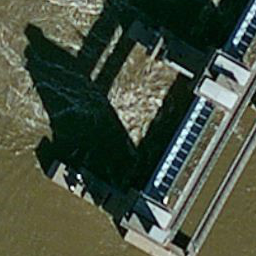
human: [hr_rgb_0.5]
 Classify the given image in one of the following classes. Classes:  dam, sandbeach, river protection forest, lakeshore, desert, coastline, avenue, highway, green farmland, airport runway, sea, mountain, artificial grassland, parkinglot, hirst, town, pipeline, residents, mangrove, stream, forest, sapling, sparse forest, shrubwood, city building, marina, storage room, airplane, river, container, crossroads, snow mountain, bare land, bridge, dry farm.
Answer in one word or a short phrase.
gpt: dam